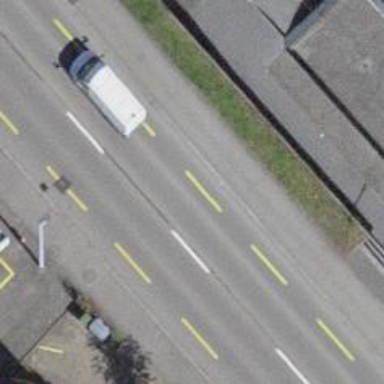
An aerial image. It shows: Primary highway with asphalt surface. There are sidewalks on both sides and designated cycle lanes.